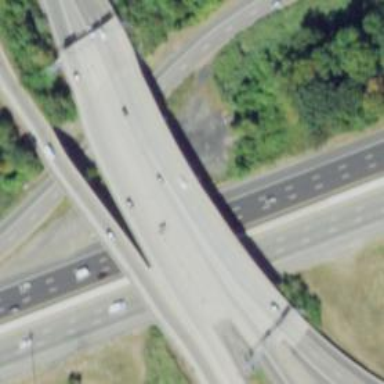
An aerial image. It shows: View of motorway.